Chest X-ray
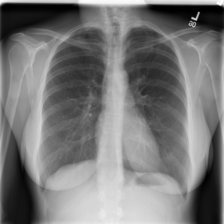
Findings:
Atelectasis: negative
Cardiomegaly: negative
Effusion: negative
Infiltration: positive
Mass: negative
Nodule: negative
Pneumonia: negative
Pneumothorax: negative
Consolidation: negative
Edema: negative
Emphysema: negative
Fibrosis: negative
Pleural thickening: negative
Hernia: negative